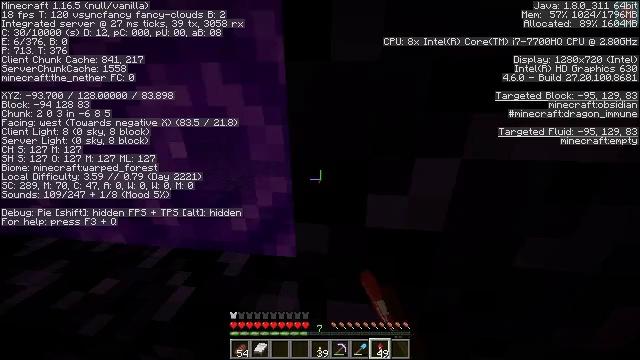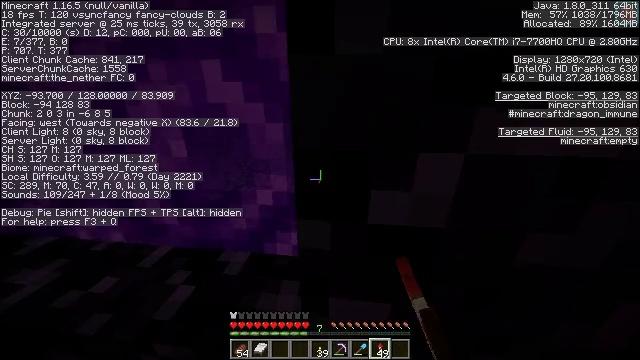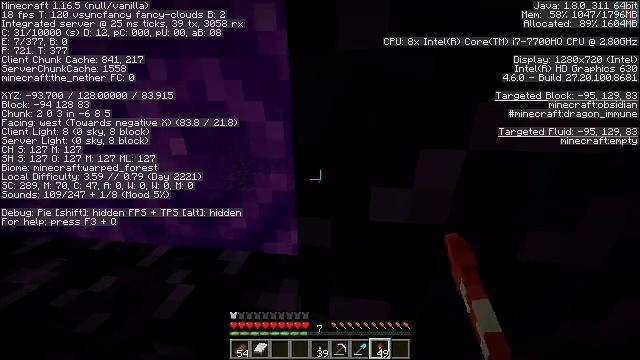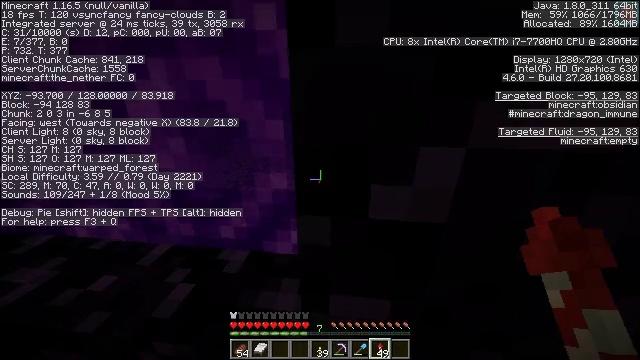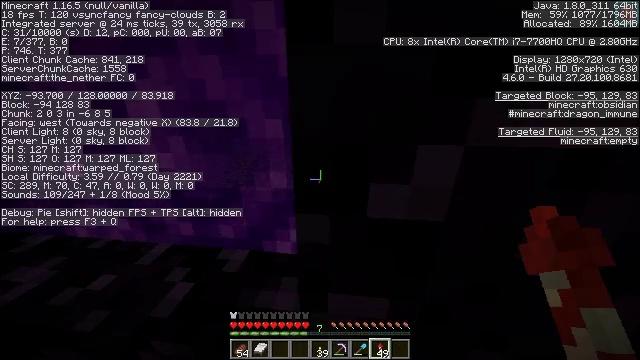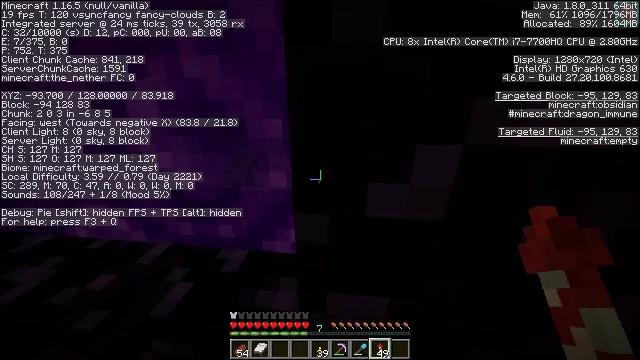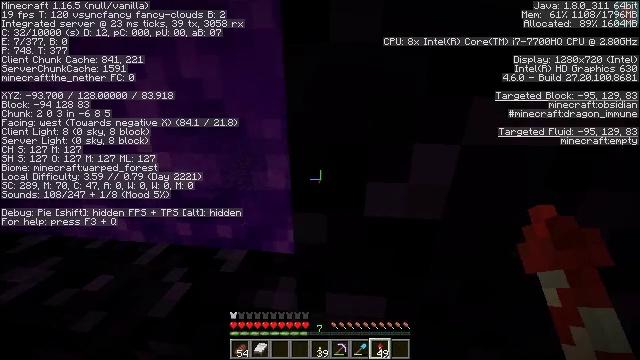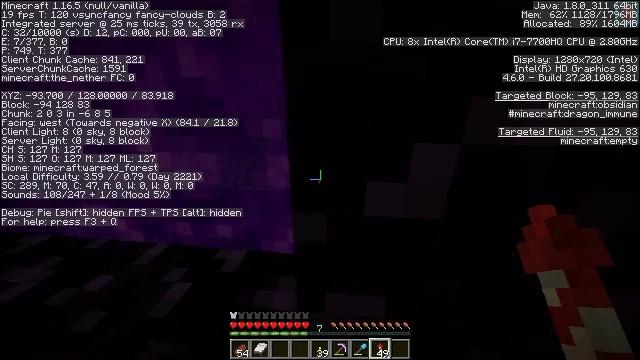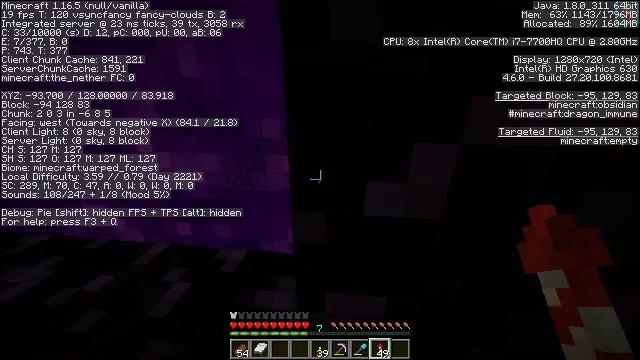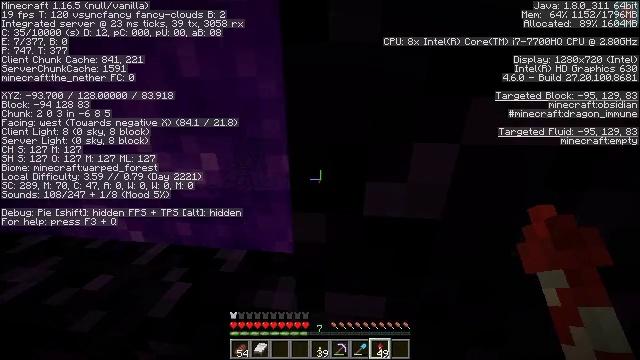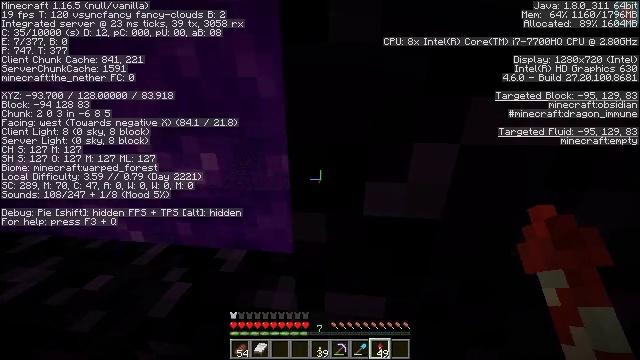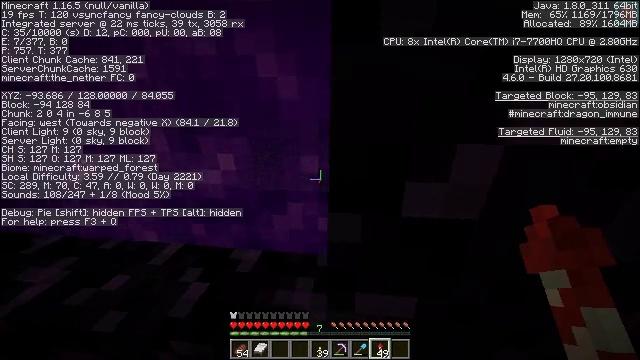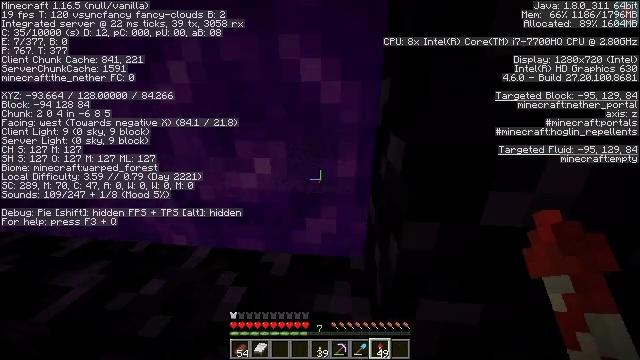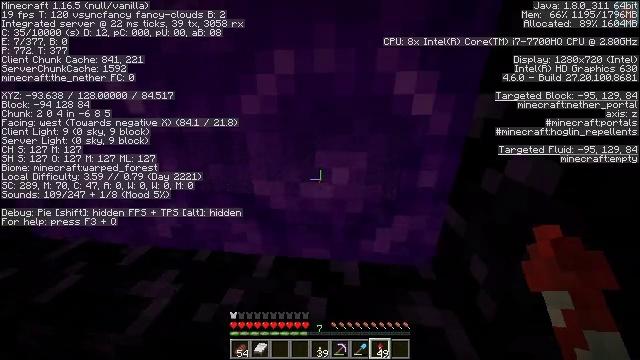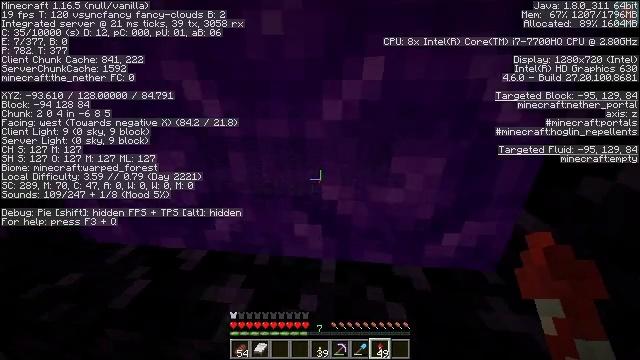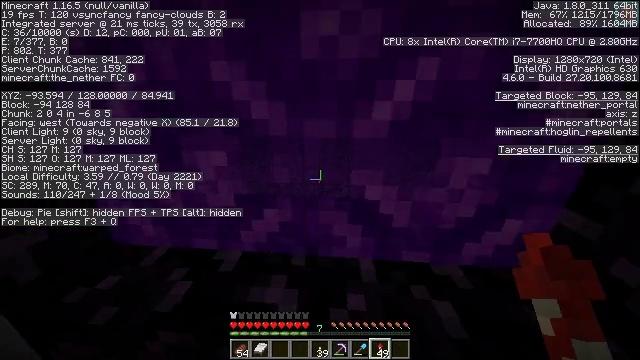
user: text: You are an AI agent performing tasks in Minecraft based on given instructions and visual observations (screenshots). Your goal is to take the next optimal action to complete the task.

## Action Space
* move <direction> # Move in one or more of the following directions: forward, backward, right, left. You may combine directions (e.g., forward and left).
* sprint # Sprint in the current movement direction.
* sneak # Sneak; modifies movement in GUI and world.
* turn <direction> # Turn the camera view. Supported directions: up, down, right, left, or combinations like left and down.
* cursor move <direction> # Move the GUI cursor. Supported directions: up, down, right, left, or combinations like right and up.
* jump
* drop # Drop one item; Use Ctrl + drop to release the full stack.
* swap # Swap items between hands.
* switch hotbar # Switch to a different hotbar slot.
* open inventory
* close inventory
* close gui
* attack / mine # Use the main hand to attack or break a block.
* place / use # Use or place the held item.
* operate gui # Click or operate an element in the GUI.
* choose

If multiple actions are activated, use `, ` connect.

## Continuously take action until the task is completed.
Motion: motion action
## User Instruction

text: Gather ice for building or crafting.
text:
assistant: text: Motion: no_op
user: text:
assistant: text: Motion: no_op
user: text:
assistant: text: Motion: no_op
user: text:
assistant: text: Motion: no_op
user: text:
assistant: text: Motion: no_op
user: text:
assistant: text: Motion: no_op
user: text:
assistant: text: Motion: no_op
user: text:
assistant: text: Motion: no_op
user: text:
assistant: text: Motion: no_op
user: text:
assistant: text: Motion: no_op
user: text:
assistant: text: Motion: move left
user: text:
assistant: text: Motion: move left
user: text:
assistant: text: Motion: move left
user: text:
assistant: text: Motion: move left
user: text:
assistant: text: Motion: no_op
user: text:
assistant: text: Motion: no_op
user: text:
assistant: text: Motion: no_op
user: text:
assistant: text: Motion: no_op
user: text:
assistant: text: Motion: no_op
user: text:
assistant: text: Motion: no_op
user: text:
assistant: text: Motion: no_op
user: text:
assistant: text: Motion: no_op
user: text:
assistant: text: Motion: no_op
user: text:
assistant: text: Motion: no_op
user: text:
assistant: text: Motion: no_op
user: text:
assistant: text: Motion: no_op
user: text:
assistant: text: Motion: no_op
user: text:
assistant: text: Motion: no_op
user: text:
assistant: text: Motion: no_op
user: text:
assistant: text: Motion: no_op